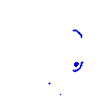
Particle: electron